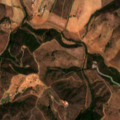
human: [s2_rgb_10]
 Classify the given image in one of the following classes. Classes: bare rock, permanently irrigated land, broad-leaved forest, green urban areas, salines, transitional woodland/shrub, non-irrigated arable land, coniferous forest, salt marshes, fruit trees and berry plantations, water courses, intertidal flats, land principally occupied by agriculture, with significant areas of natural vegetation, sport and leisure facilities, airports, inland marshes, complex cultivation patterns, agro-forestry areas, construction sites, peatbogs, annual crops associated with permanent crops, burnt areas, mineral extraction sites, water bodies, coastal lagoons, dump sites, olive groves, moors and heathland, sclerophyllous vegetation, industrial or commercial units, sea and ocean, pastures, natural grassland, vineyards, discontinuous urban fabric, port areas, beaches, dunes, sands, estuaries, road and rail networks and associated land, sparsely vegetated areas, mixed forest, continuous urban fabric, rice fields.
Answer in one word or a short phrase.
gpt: non-irrigated arable land, land principally occupied by agriculture, with significant areas of natural vegetation, broad-leaved forest, transitional woodland/shrub